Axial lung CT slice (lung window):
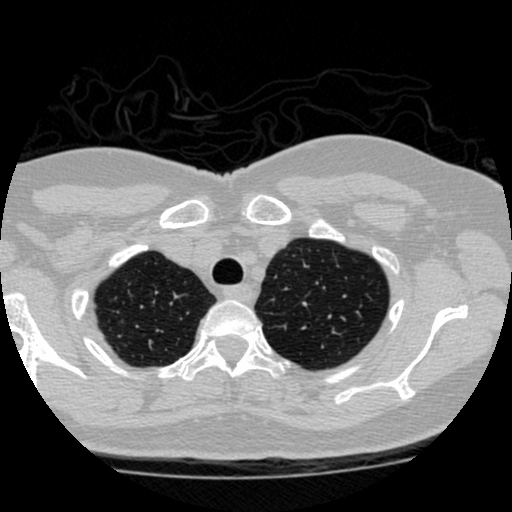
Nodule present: no